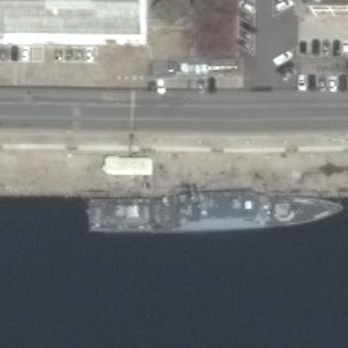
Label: combat